Question: I have small question, I have functions for rotating lines in 2D, and it works only when C<URL> rotated line is longer than original.
'''
def rotmat(alpha): # angle in radians
ca, sa = cos(alpha), sin(alpha)
return array([[ca, -sa],[sa, ca]])
def rotate(X, Y, alpha, C=(0,0)):
"""
X,Y - coordinates of points, C - center of rotation, default (0,0)
"""
Ca = asarray(C)
XY = asarray([X,Y])
Xr,Yr = Ca + dot(rotmat(alpha), XY-Ca)
return Xr,Yr
X = (1,2); Y=(2,1)
Xr,Yr = rotate(X,Y,pi/2.,(0.,5.))
plot(X,Y,Xr,Yr,'r')
axis('scaled')
show()
'''

blue is original, and red is rotated
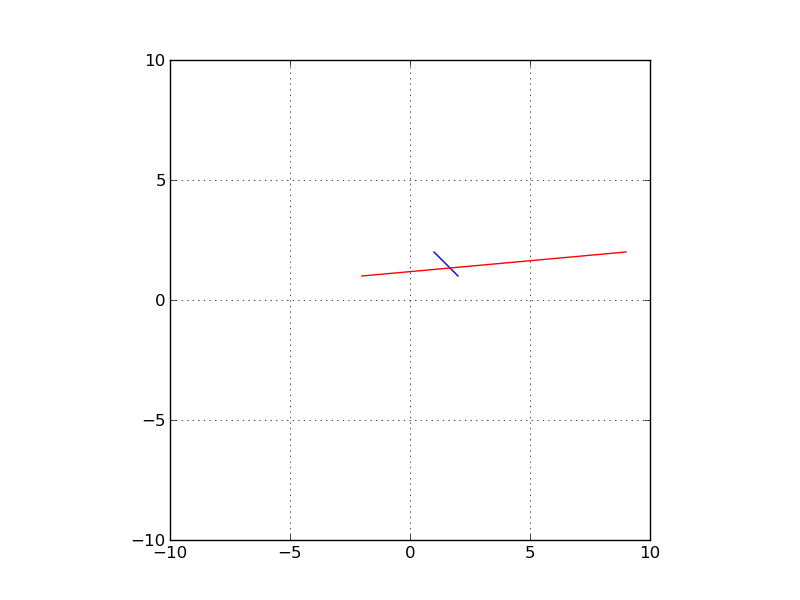
Answer: Vectors do not have a location in point space. If 'D' is the rotation matrix, they simply transform as 'v' = Dv', not as 'v' = D(v-c)+c' like your code does.
You are handling the vector as if it was representing the coordinates of a point and presumably you are then measuring the distance to the origin in these coordinates.
If the rotation center is not the origin, then this distance is not invariant under the rotation, while the length of a vector is always invariant under rotation.
Edit after edit of question:
Your subtraction of 'Ca' is wrong. Numpy broadcasting will result in the center being subtracted from each row instead of each column as you intended. You can fix this for example by constructing a full matrix for 'Ca':
'''
Ca = asarray([[C[0]]*len(X), [C[1]]*len(X)])
'''
There probably is some nicer numpy solution to do the correct shape casting that I am unaware of right now.